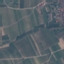
Land use / land cover: PermanentCrop